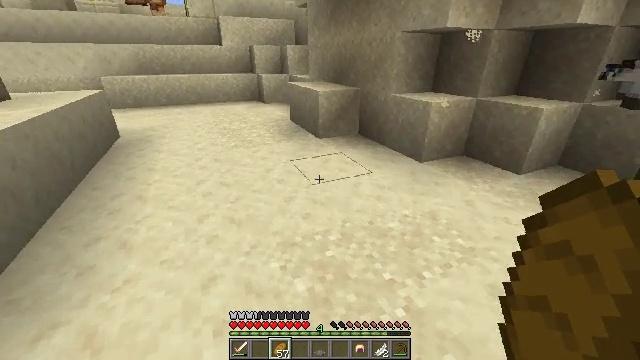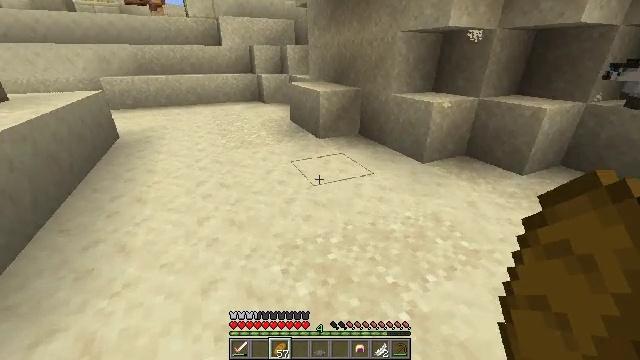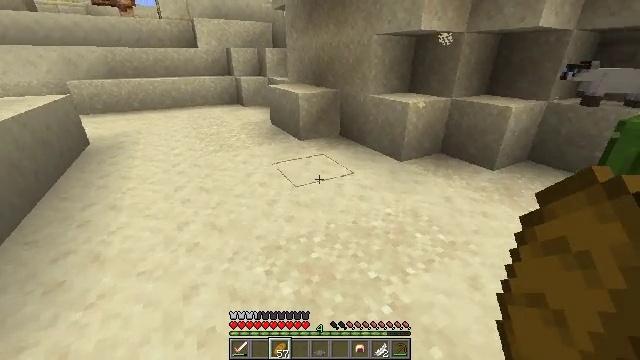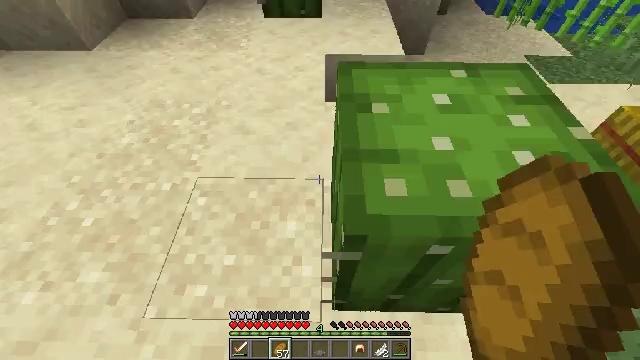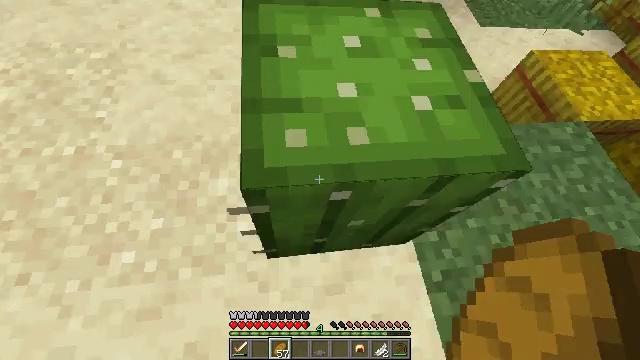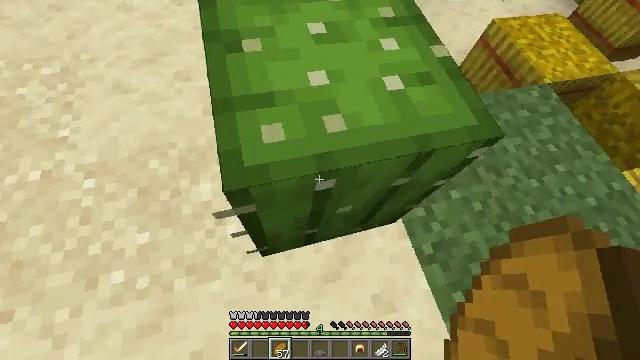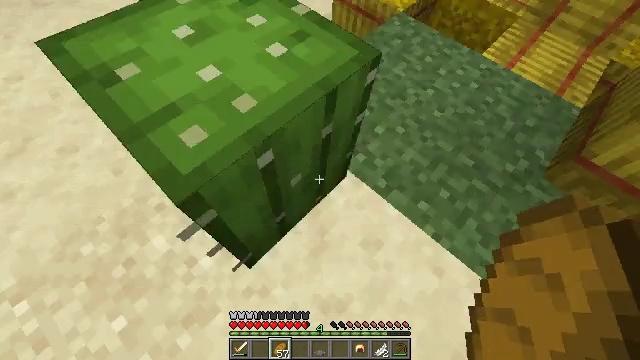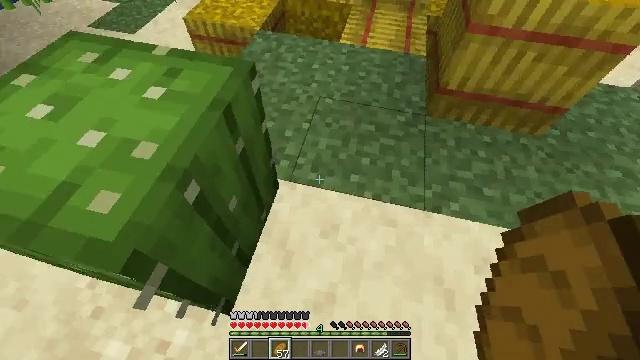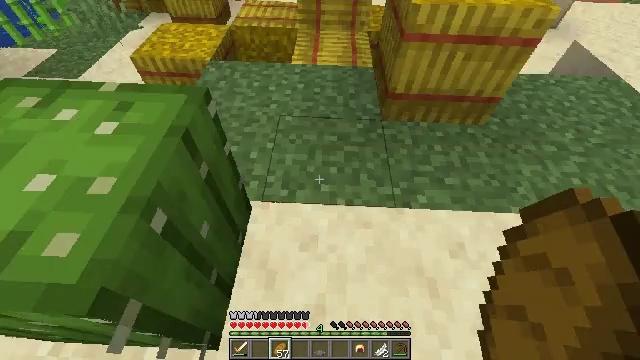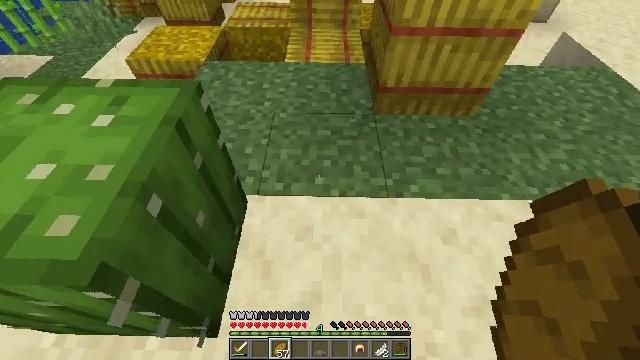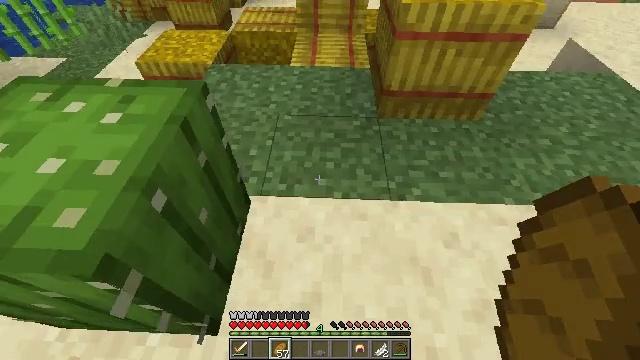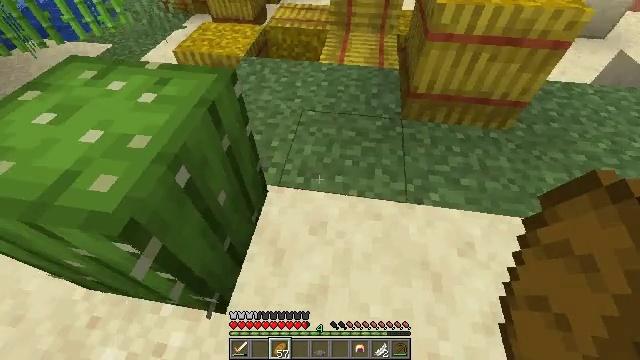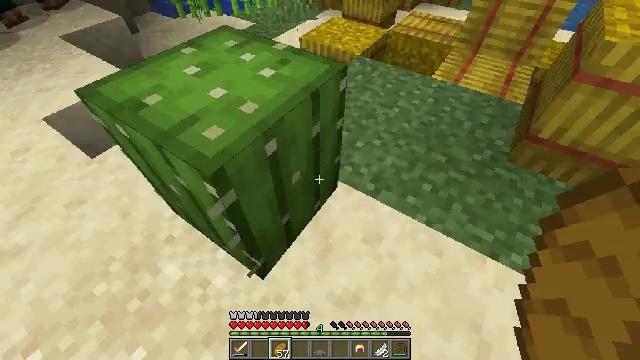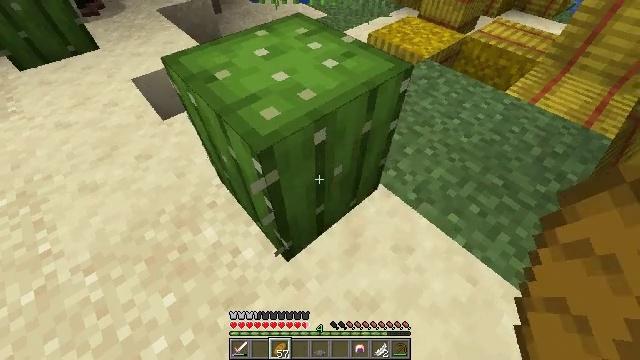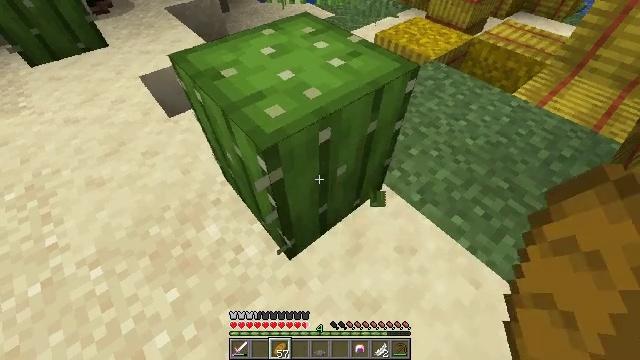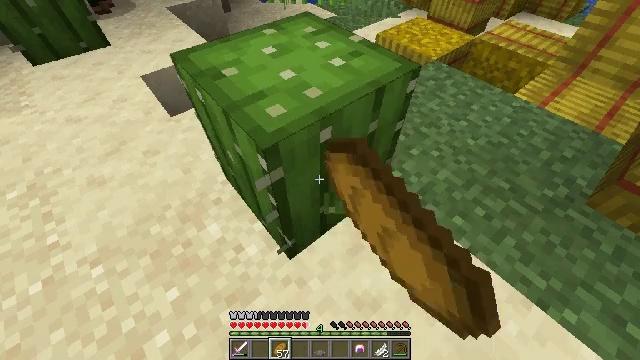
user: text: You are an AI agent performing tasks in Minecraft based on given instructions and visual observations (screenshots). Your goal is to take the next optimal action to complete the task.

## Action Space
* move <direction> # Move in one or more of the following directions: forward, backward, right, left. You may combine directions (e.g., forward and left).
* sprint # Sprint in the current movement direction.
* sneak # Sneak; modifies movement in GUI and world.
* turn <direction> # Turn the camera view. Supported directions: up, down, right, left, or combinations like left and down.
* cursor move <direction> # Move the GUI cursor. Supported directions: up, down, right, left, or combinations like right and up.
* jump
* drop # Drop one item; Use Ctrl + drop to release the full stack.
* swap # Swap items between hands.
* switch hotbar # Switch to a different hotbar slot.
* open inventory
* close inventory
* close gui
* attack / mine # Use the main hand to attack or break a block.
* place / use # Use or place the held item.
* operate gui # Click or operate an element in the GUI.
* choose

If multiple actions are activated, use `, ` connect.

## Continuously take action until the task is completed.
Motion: motion action
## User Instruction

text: Mine cactus from the desert.
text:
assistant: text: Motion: move right
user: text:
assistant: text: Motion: move right, turn right
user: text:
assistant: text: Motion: move right, turn right and down
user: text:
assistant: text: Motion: turn right and down
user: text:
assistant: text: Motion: move back, turn right and down
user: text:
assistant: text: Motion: move back, turn right and up
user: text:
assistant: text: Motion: move back, turn right and up
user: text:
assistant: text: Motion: turn right and up
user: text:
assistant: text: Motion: no_op
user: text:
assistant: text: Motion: turn left
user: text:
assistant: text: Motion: turn left
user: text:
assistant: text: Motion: turn left
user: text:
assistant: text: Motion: turn left
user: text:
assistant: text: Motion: turn left, attack / mine
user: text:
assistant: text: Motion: attack / mine
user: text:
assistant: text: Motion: attack / mine
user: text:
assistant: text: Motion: attack / mine
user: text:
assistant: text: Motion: attack / mine
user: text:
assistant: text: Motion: attack / mine
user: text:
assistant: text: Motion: attack / mine
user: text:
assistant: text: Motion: attack / mine
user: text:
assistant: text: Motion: attack / mine
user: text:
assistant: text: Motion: attack / mine
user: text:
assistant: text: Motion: attack / mine
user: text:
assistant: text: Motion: attack / mine
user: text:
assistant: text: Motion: attack / mine
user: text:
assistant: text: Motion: attack / mine
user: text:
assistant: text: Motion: attack / mine
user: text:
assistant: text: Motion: attack / mine
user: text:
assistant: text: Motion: attack / mine